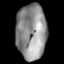
Tissue: lung
Cell type: Epithelial cells
Senescence score: 0.2246
Nuclear area (px): 1649
Mean DAPI intensity: 143.567